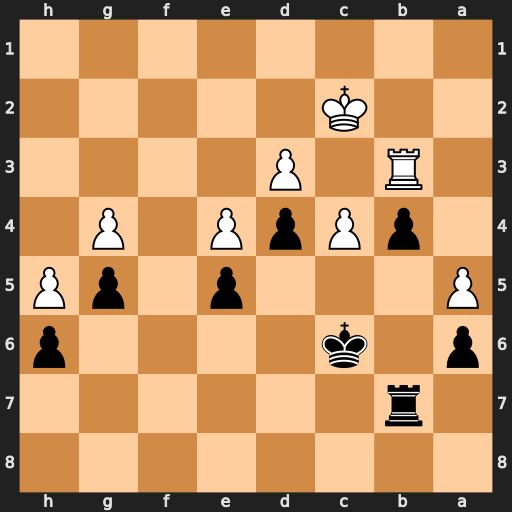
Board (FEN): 8/1r6/p1k4p/P3p1pP/1pPpP1P1/1R1P4/2K5/8
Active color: b
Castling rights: -
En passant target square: -
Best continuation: Kc5 Rb1 Rf7